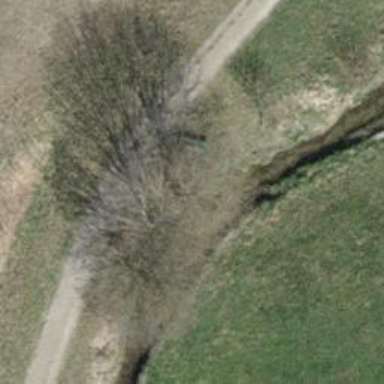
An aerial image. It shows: Bench.